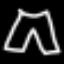
Label: pants